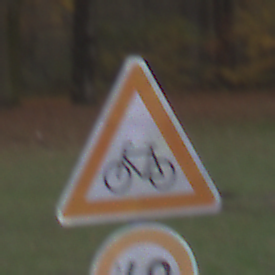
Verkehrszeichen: RadverkehrRechts
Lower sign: Geschwindigkeit40
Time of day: SunriseSunset
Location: Outdoor (Nature)
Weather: PartlyCloudy
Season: Autumn
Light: Natural